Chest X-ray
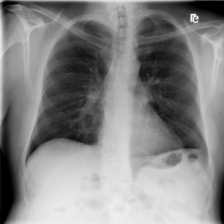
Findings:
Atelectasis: negative
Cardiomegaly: negative
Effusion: negative
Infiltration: negative
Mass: negative
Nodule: negative
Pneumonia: negative
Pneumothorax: negative
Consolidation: negative
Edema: negative
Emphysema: negative
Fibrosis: negative
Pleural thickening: negative
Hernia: negative